Question: I have a table that's generated through php. Whenever "bob" is the name of the person who this data belongs to, I generate a 'tr id' to denote that:
'''
<tr id="0bob">...</tr>
<td>...</td>
<tr id="0bob">...</tr>
<tr id="0bob">...</tr>
<tr id="0bob">...</tr>
<tr id="0bob">...</tr>
'''
The data inside each of the 'td's inside of the 'tr's is different, and the user has to select which of these rows they want, using this checkbox:
'''
print "<input type="checkbox" id="check" data-border="$border" data-z="$z" data-x="$x" data-pn="$pn" value="">";
'''
Then, in my JavaScript, I have the following line which is supposed to dim all of these lines whenever one of the checkboxes in these 'tr's is clicked.
'''
var pn = this.dataset.pn;
var x = this.dataset.x;
//anytime a checkbox with the id 'check' is clicked, (this is every checkbox on the page)
$('input[type="checkbox"][id="check"]').change(function() {
$( "#" + x + PN ).fadeTo( "slow" , 0.7, function() { });
}
'''
The code, in my mind, is accurate - I'm asking for any td with the id of '0bob' to be faded to 70%. The issue is that while the code "works," it only fades the first instance of this, then stops, like so:

It always fades the first instance, ('red' in this example,) regardless of which color the user selects, ('blue', 'pink', or 'yellow').
I also can't use a 'tr class' because I'm already using the class to change other aspects of the formatting. What am I doing wrong here?
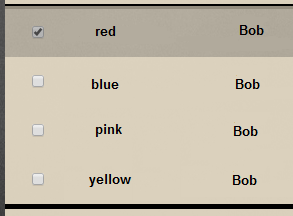
Answer: You must use class. Ids must be unique and the browser will get angry if you duplicate them. You can pass multiple classes as follows:
'<element id="some-id" class="class1 class2 class3">'
From JavaScript classes can be added or removed using 'classList'. JQuery has <URL> method.